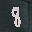
Label: 8